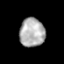
Tissue: prostate
Cell type: T cells
Senescence score: 0.3583
Nuclear area (px): 712
Mean DAPI intensity: 175.19